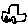
Label: car